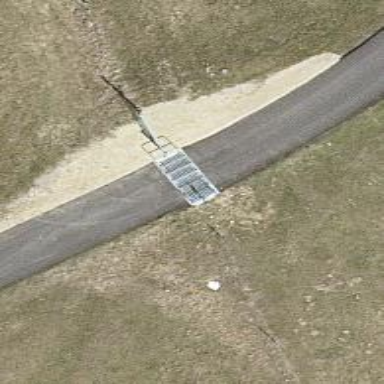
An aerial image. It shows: Cattle grid.